Question: On Github, I've noticed that some pull requests say that they're "Good to merge" because they have passed a <URL> build passed. I have used Travis a little bit, how does it integrate with pull requests on Github?
Here's a screenshot of what I'm talking about:

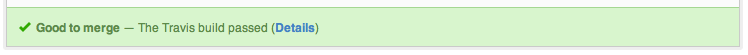
Answer: Once you've set up Travis and tell it which branch need to be tested, it'll automatically run a build on each pull request targetting one of those branches (and every commit pushed to these branches).
Note that the Travis notification on Github only appears after the build/test is over (roughly 15min).